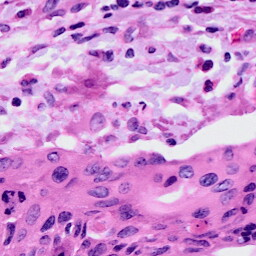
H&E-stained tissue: Cervix